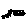
Label: cat